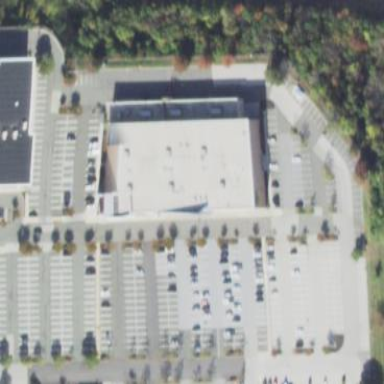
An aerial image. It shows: Retail building.